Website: apple
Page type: payment
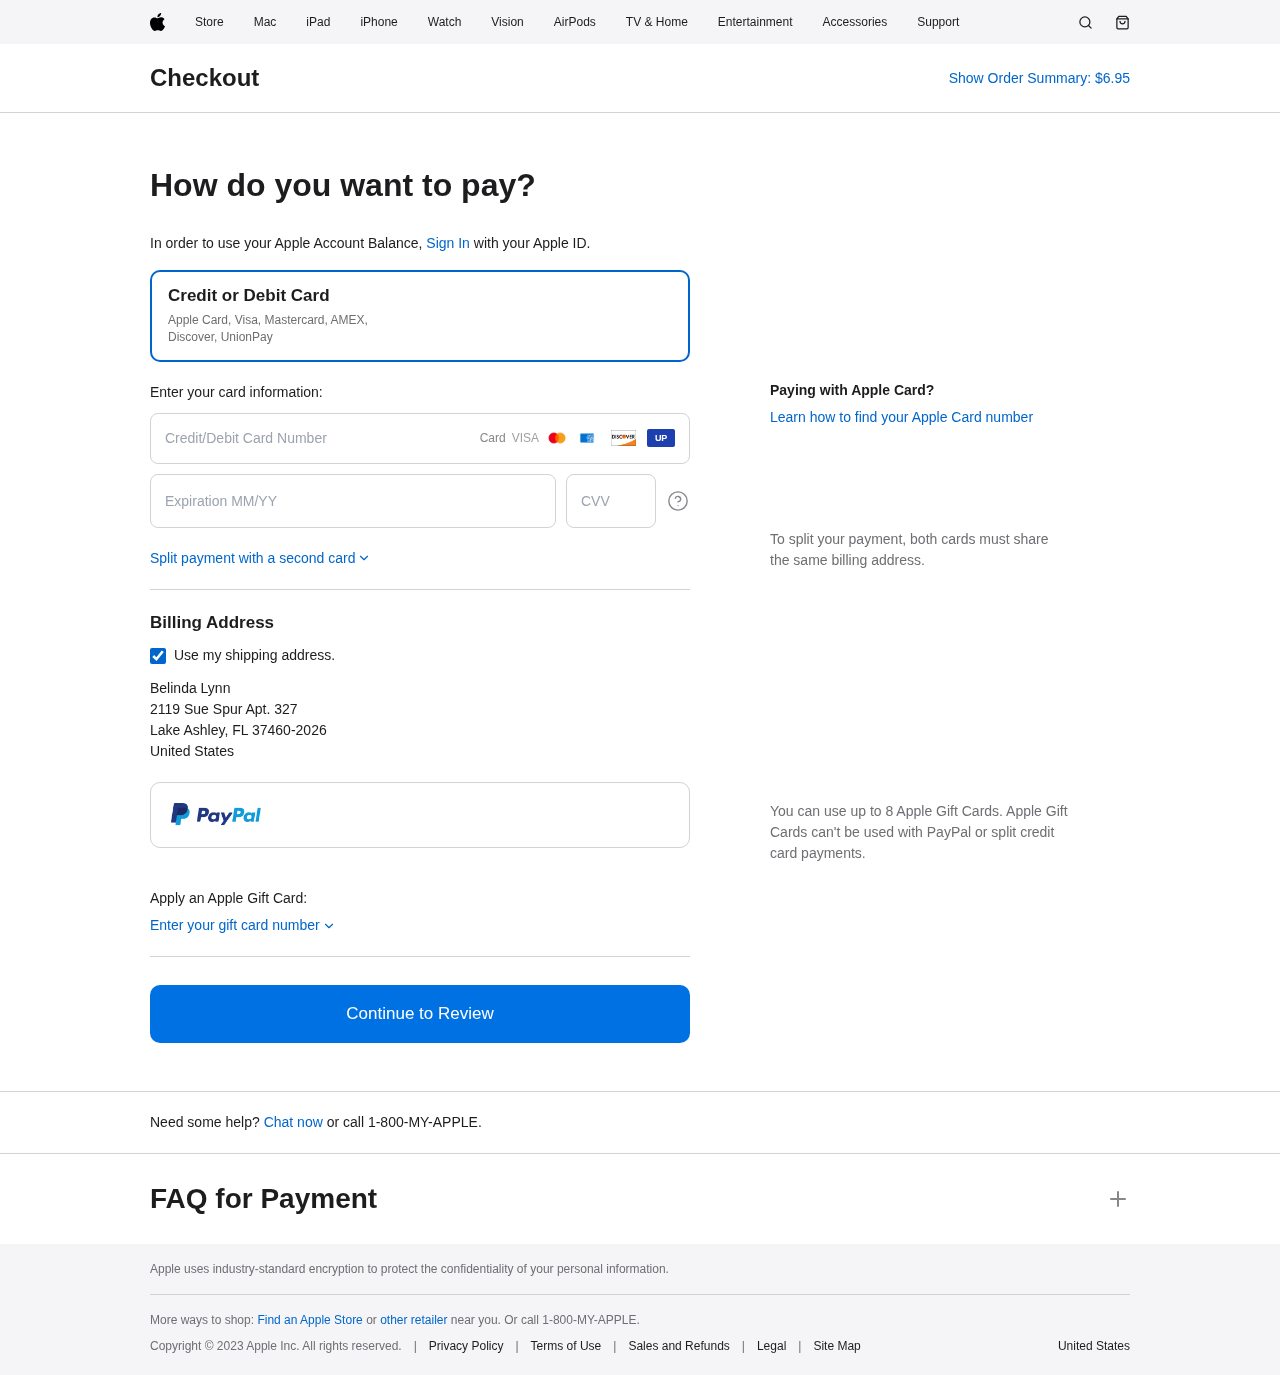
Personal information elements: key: PII_CARD_CVV
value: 858
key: PII_CARD_EXPIRY
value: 12/27
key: PII_CARD_NUMBER
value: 4377 9992 3588 9789
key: PII_COUNTRY
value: United States
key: PII_FULLNAME
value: Belinda Lynn
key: PII_STREET
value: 2119 Sue Spur Apt. 327
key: PII_CITY_STATE_ZIP
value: Lake Ashley, FL 37460-2026
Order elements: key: ORDER_TOTAL
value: $6.95